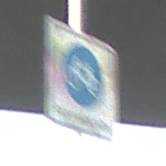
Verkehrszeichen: BeginnFahrradstrasse
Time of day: SunriseSunset
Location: Outdoor (Suburban)
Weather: PartlyCloudy
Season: NotSpecified
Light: Natural